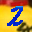
Label: 2